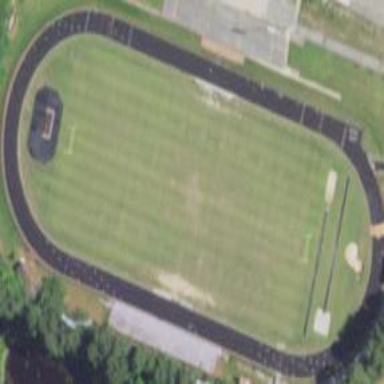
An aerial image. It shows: American football pitch for leisure and sport activities.